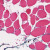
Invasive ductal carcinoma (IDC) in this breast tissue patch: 0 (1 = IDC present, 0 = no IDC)